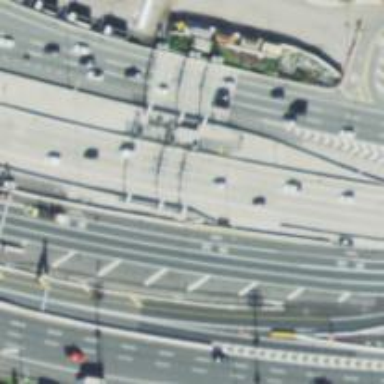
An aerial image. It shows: Toll gantry on the road.